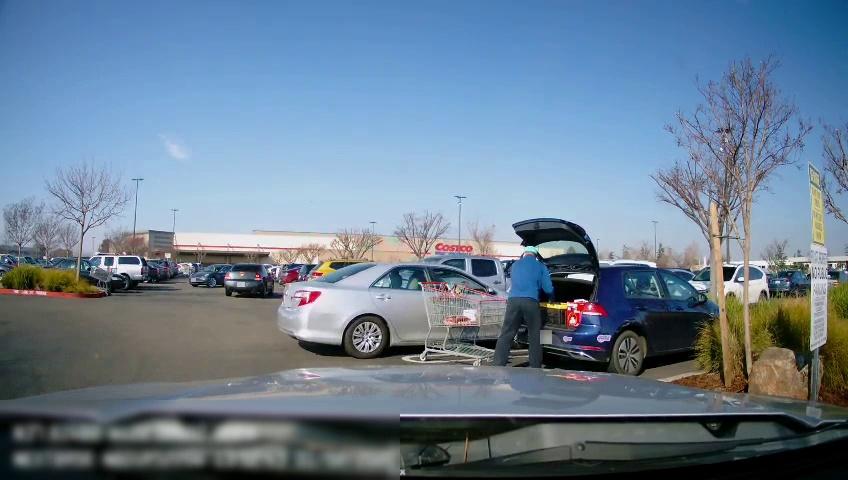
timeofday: Day
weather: Sunny
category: Drivable Space
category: Vehicles | Car
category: Vehicles | Car
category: Vehicles | Car
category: Vehicles | SUV
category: Vehicles | Car
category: Vehicles | Car
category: Vehicles | Car
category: Vehicles | Van
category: Vehicles | Truck
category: Vehicles | SUV
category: Vehicles | SUV
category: Vehicles | Car
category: Pedestrians
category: Vehicles | SUV
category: Vehicles | Truck
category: Traffic | Signs
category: Traffic | Signs